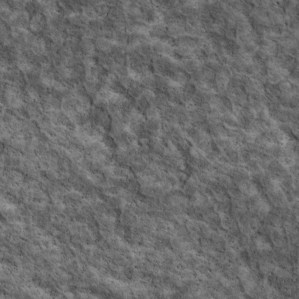
Label: non_frost